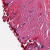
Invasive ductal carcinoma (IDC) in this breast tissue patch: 0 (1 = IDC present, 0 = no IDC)